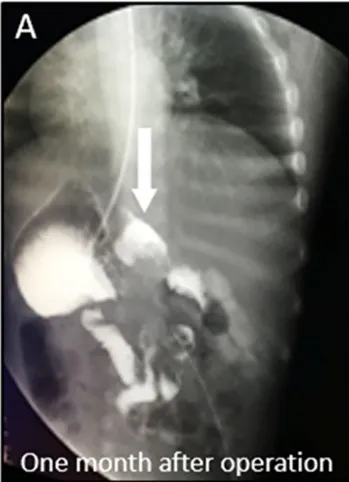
Extended segment extinction, the anastomosis passed smoothly, no narrow. (A) Postoperative UGI showed resolution of the megaduodenum (1 month after operation).
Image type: radiology (x_ray)